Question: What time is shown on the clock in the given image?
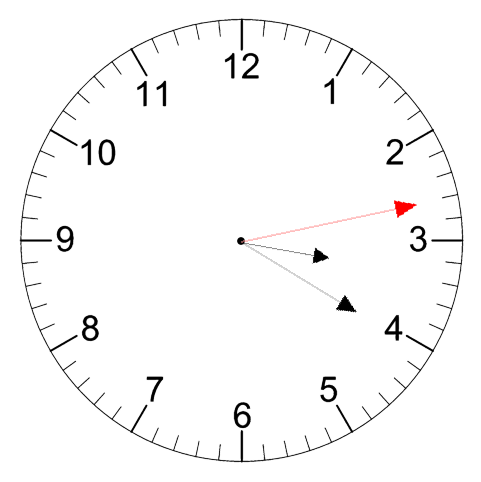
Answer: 03:20:13